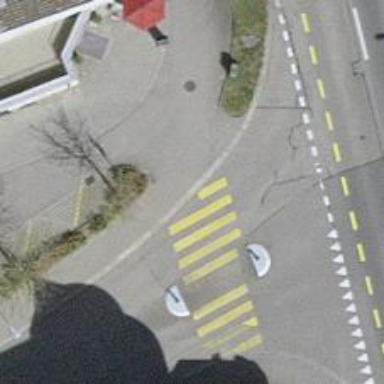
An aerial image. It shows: Zebra crossing on footway.